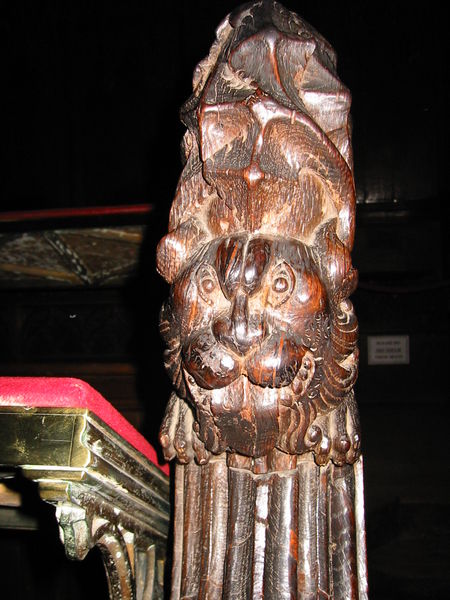
Titel: Kathedrale von Chester
Standort: Chester, Kathedrale (EU - GB)
Schlagwörter: kopf, braun, holz, mund, nase, stuhl, säule, säulen, weiss, rot, tier, bart, augen, gesicht, möbel, baumstamm, kirche, gold, haare, innen, blatt, ohren, skulptur, mähne, lehne, sitz, bank, kissen, polster, detail, ornamente, exotisch, foto, fotografie, schild, maske, vergoldet, rippen, plastisch, asien, löwenkopf, schnitzerei, schnit, zähne, schnauze, mittelalter, fabelwesen, löwe, fotographie, möbelstück, tierkopf, geschnitzt, sitzpolster, leopard, skultpur, stele, tiger, inventar, etikett, chorgestühl, sesseö, blum, außereuropäisch, tierskulptur, kapital, rod, rid, tigerkopf, böze, rood, blüm